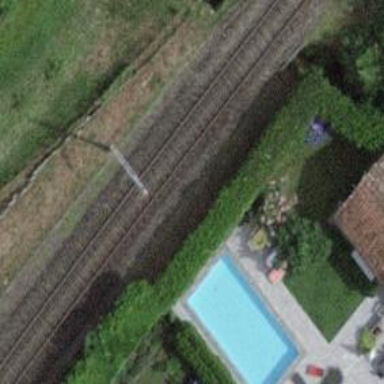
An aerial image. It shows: Single railway track with electrification through contact line.